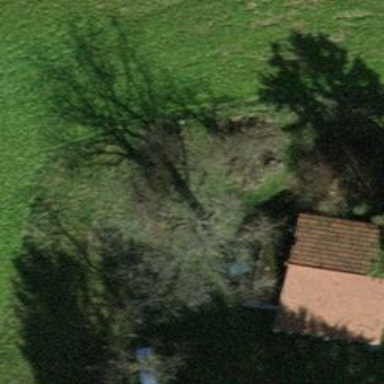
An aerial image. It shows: Urban tree adds touch of nature to the surroundings.